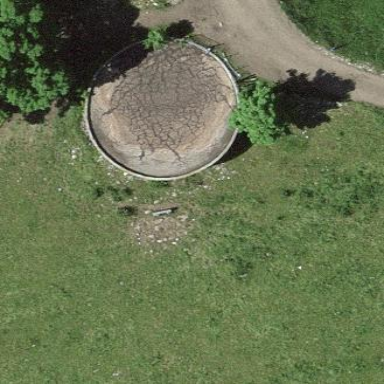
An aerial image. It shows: Silo.